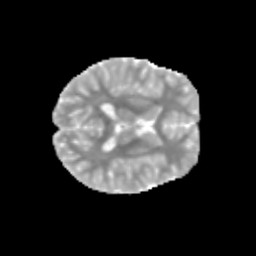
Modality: MD
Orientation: axial
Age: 10
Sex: female
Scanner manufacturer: siemens
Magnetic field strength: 3 T
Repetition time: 3.8 s
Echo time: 0.07 s